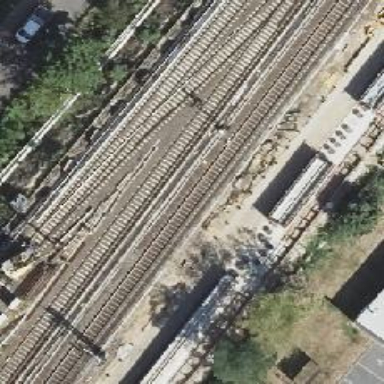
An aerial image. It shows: Railway milestone with catenary mast.